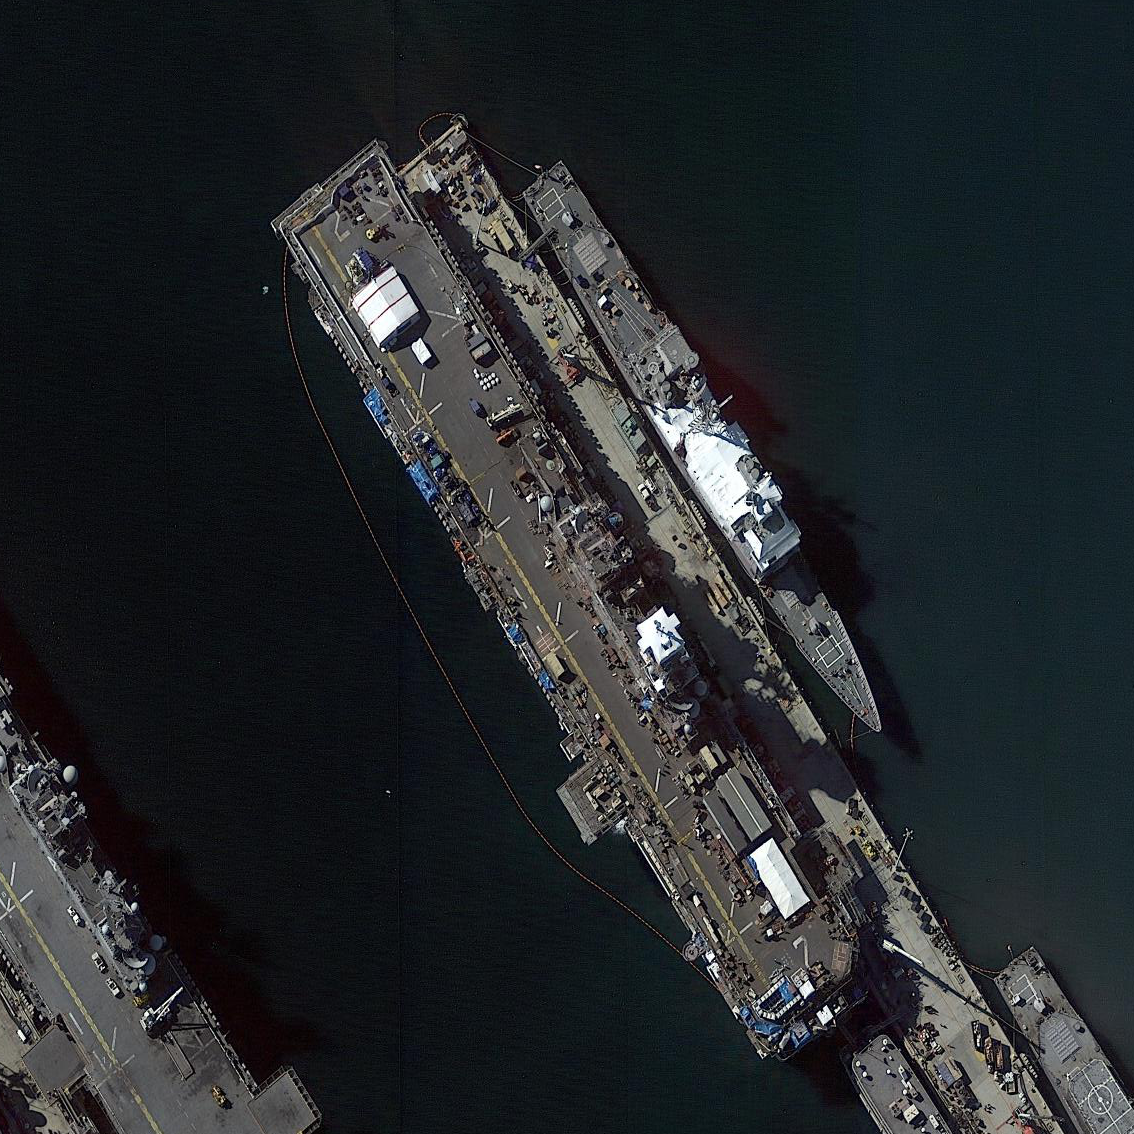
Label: assault